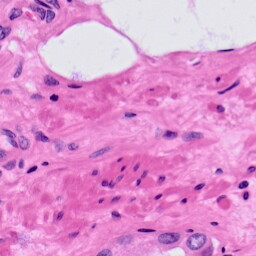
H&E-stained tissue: Prostate